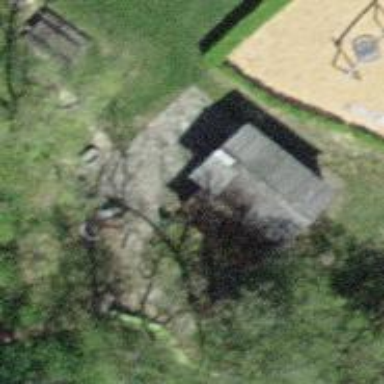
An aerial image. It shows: BBQ amenity.